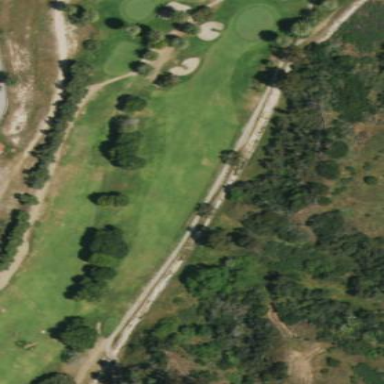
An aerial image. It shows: Scenic golf fairway.